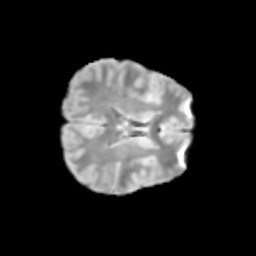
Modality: T2w
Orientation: axial
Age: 11
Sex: male
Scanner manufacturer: siemens
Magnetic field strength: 3 T
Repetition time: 3.8 s
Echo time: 0.07 s